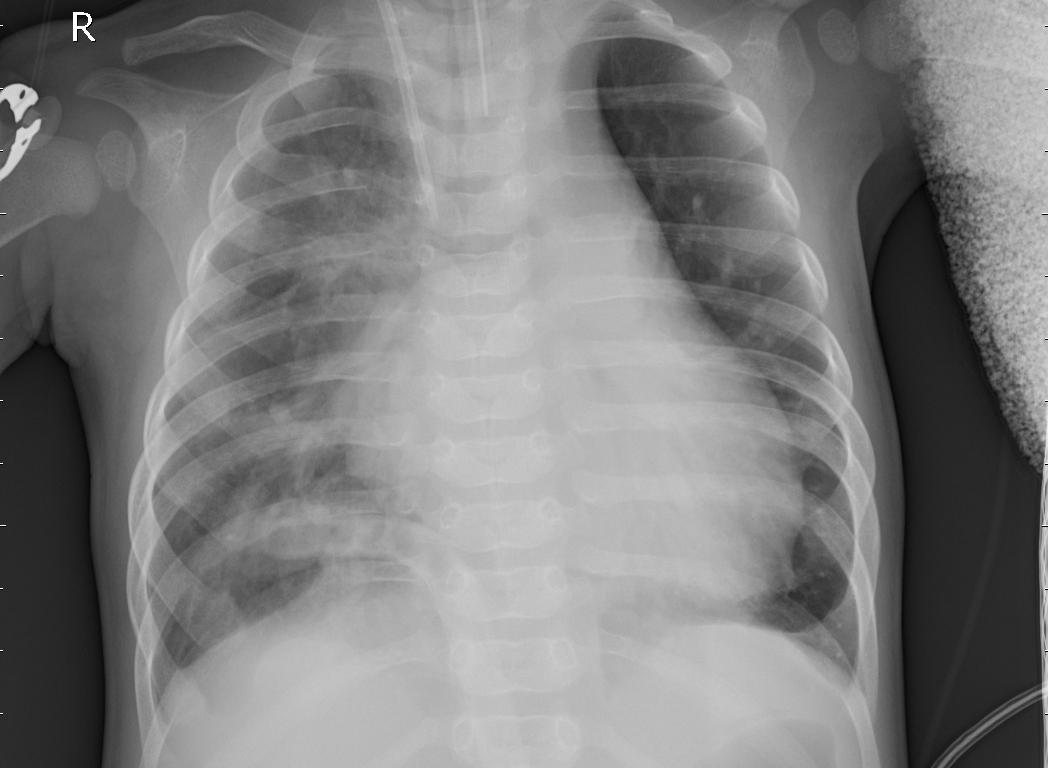
Diagnosis: PNEUMONIA